Question: In trying to set the color of a text box in my WPF application I did

Why do I get that error ?
And how to rectify it ?
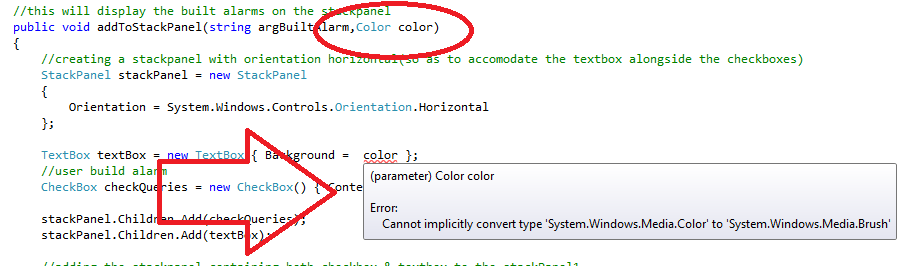
Answer: It's telling you right in the error. The 'Background' property is of type 'System.Windows.Media.Brush', not 'System.Windows.Media.Color', so you can't assign a 'Color' to it.
Pass a 'Brush' into your method instead of a 'Color', and assign that to the 'Background' property.
'''
public void addToStackPanel(string argBuiltAlarm, Brush brush)
{
...
TextBox textBox = new TextBox { Background = brush };
...
'''